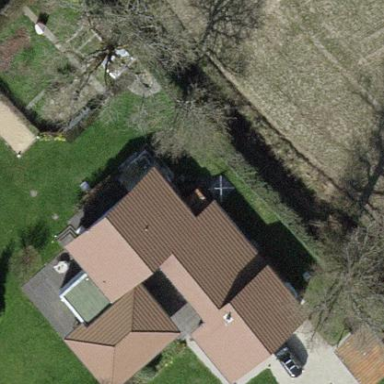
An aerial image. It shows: Detached building.